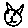
Label: cat